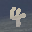
Label: 4